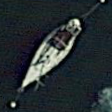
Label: Civil_yacht